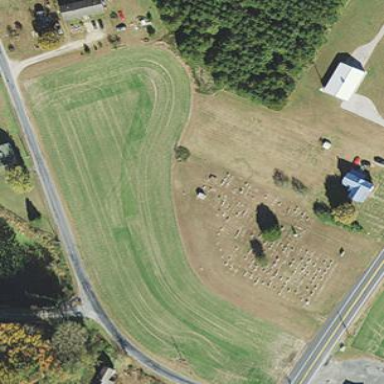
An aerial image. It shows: Cemetery.